Aerial crown-view tile of a tropical tree (Barro Colorado Island, Panama), acquired 20250317:
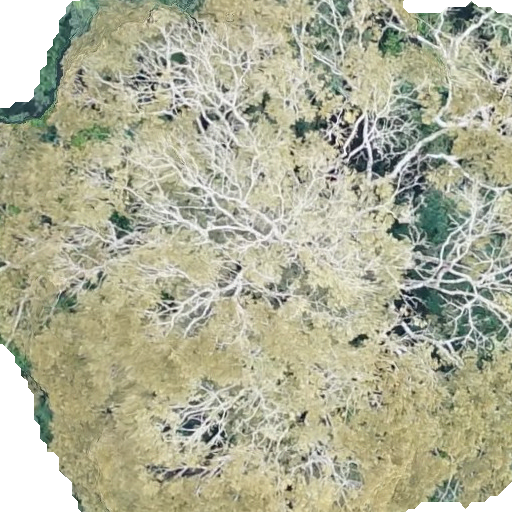
Species: Dipteryx oleifera
GBIF accepted scientific name: Dipteryx oleifera
Crown area: 491.053 m²